Question: I've created a view (with a searchbar and some buttons in it) to my UITableViewController. I've then created an outlet for the view in my ViewController.h file and synthasized it in my ViewController.m file.
Here's a screen shot of my current setup

I'm using
'''
self.tableView.tableHeaderView = headerView;
'''
And I'm using
'''
- (UIView*)tableView:(UITableView *)tableView viewForHeaderInSection:(NSInteger)section
{
return headerView;
}
'''
But my view still scrolls up and down with the table, it doesn't seem to be set as the header properly?
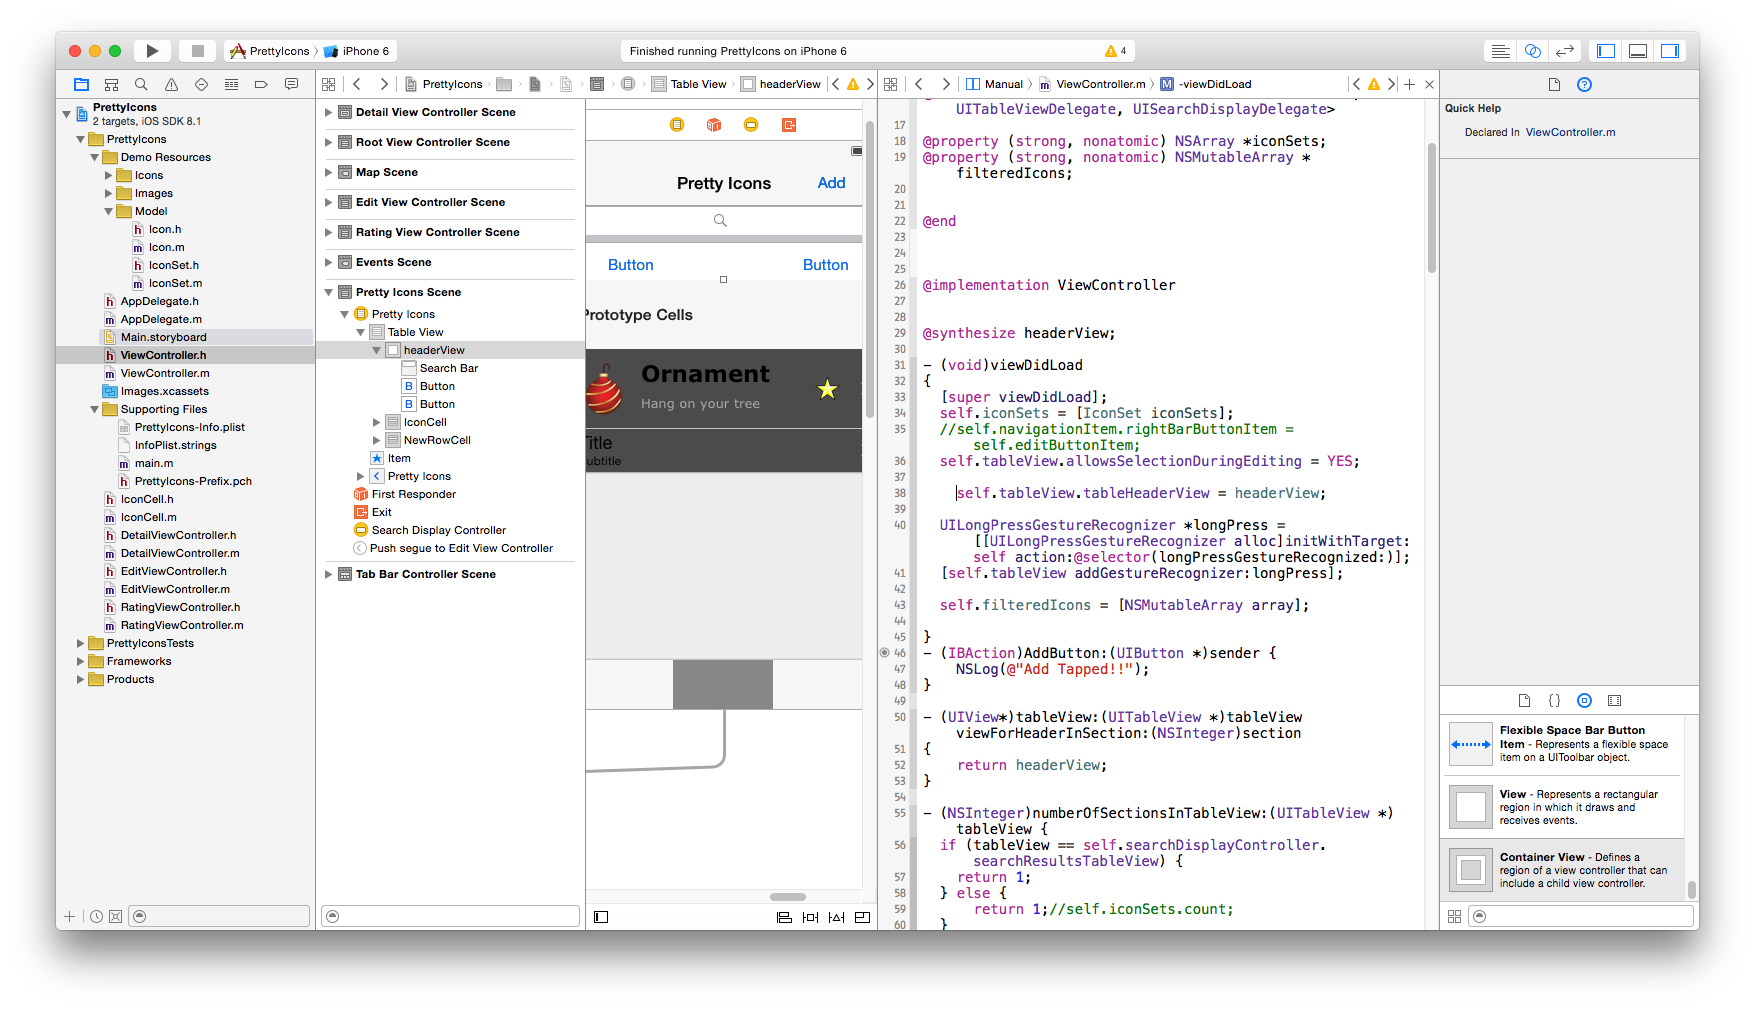
Answer: "it doesn't seem to be set as the header properly" -- yes it is being set properly. That is how a table header behaves. If you don't want it to scroll, then you can do one of two things. Either add the view as a sibling view to a UIViewController (your view above, with the table view below), or, if you only have one section, you can use it as a section header which will stick to the top.